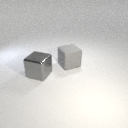
large gray rubber cube to the right of large gray metal cube